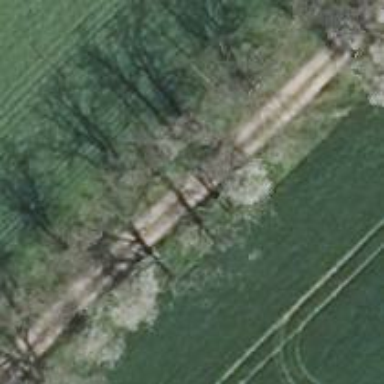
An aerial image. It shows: Row of deciduous broadleaved trees.